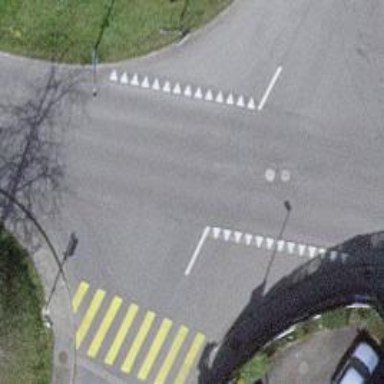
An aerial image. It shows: Road with traffic signals.